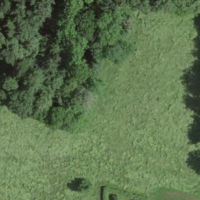
EUNIS habitat code: 24
Species observed at this site:
Fagus sylvatica
Sciurus vulgaris